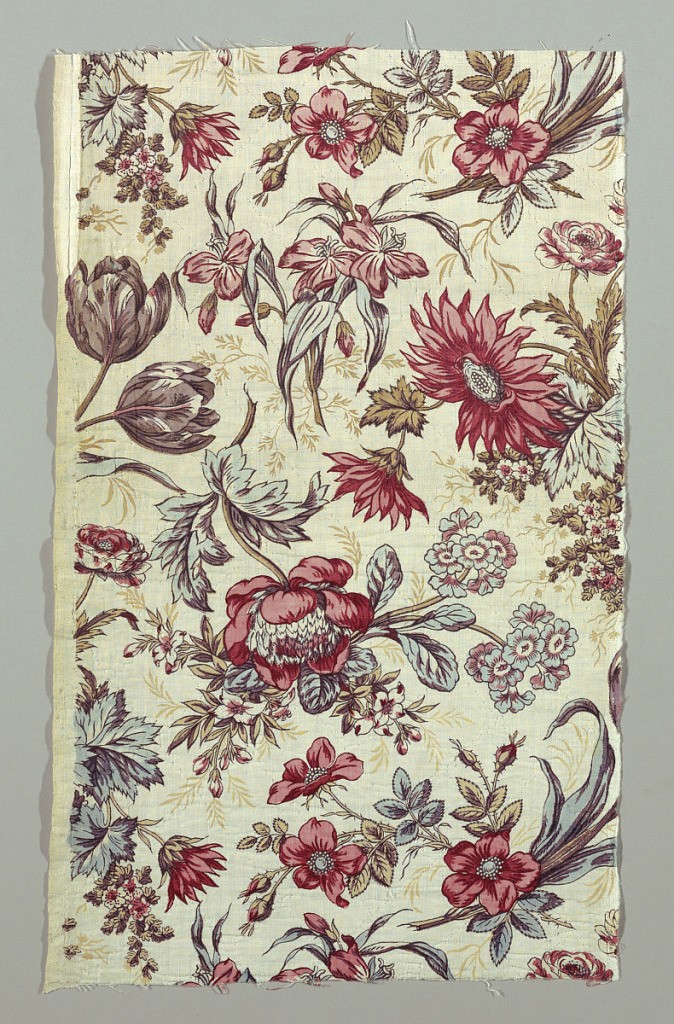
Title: Textile
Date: late 18th century
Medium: cotton Technique: block printed on plain weave, blue applied by brush
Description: Printed cotton with half-drop repeat of bunches of flowers including tulips, roses and peonies with fine yellow leaves in background.